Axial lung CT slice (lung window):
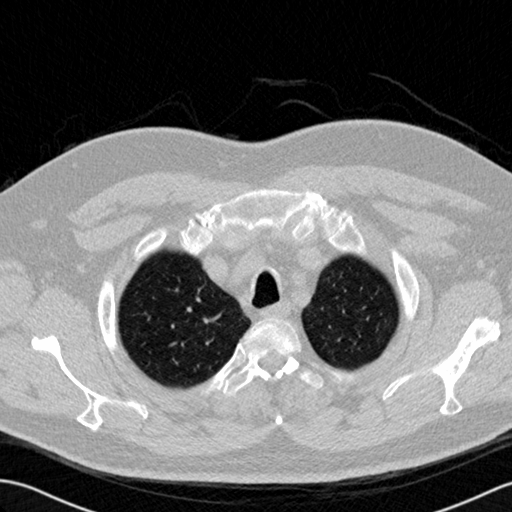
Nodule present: no